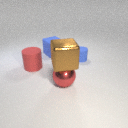
small blue rubber cylinder in front of large blue rubber cube